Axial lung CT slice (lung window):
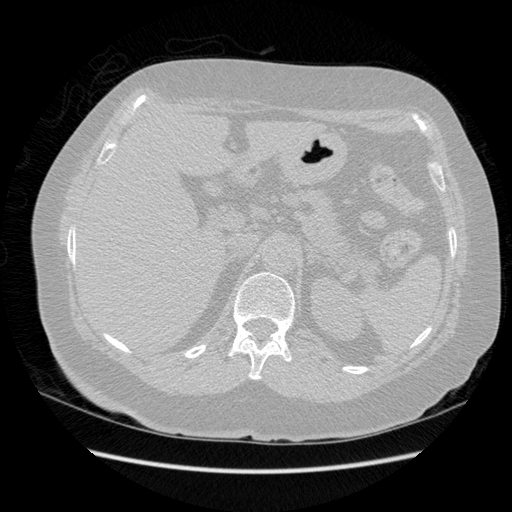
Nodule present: no